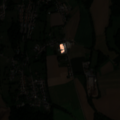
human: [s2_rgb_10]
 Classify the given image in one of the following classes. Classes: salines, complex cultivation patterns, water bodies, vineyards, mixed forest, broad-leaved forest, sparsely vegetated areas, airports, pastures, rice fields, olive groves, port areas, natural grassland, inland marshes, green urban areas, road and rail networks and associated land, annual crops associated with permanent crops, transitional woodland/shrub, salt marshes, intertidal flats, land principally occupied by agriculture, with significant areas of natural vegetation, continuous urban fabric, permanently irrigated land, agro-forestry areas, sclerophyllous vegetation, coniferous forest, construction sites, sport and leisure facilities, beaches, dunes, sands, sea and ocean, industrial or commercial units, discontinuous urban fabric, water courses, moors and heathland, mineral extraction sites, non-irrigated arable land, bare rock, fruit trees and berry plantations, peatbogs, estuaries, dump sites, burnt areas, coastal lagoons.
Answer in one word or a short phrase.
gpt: discontinuous urban fabric, non-irrigated arable land, pastures, land principally occupied by agriculture, with significant areas of natural vegetation, broad-leaved forest